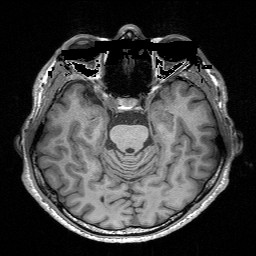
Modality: T1w
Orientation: coronal